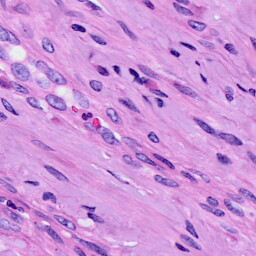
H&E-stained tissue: Cervix